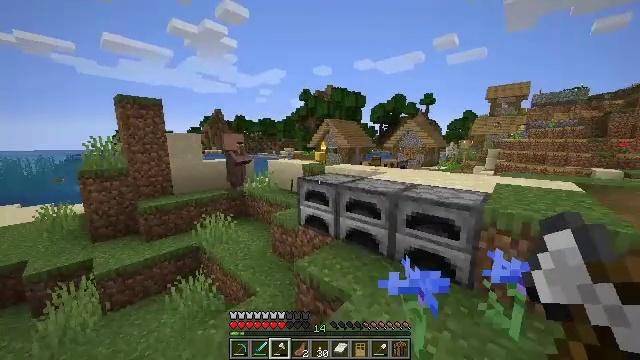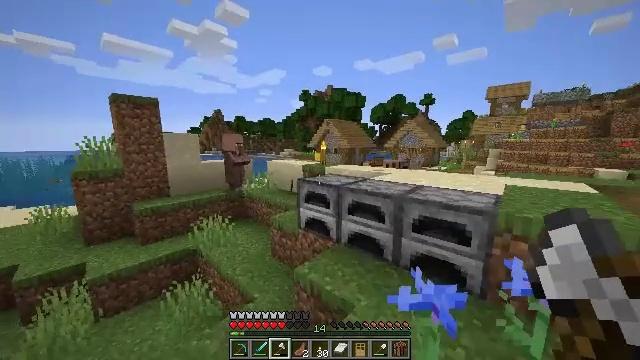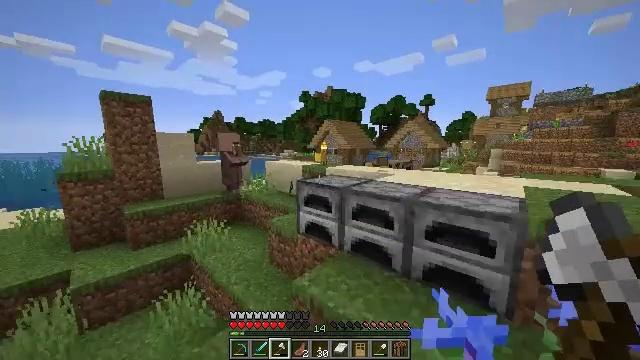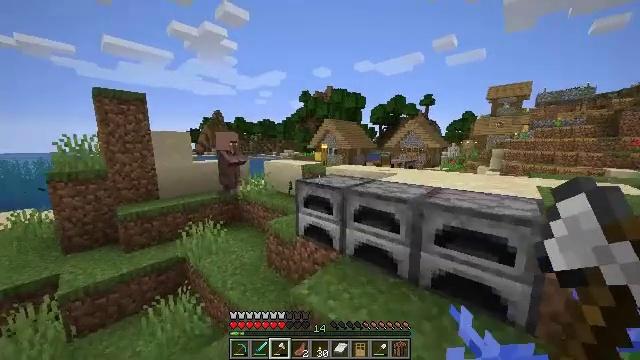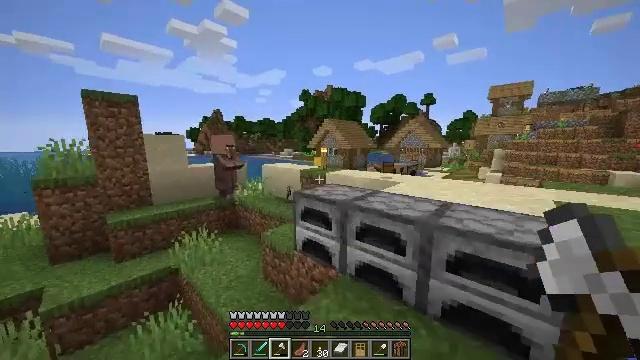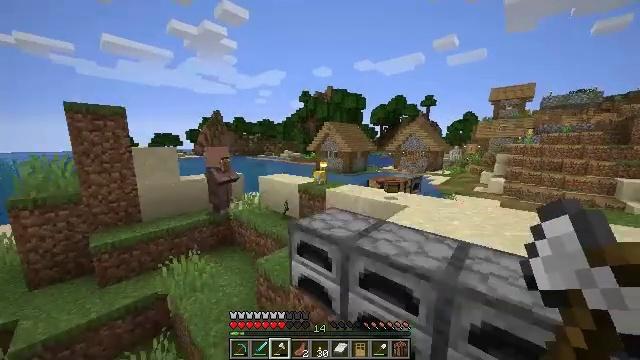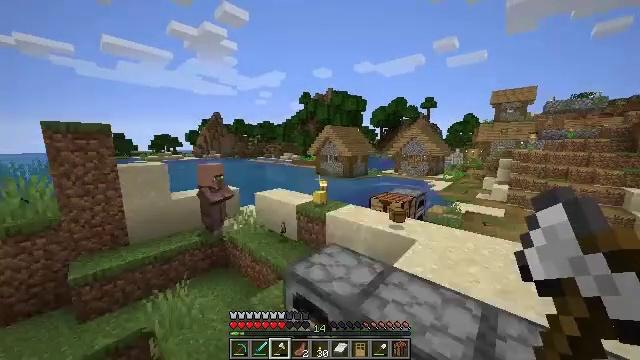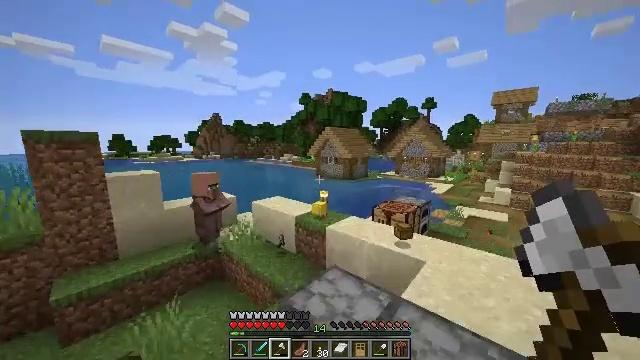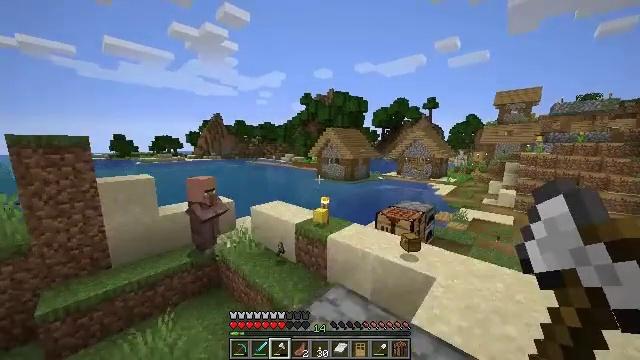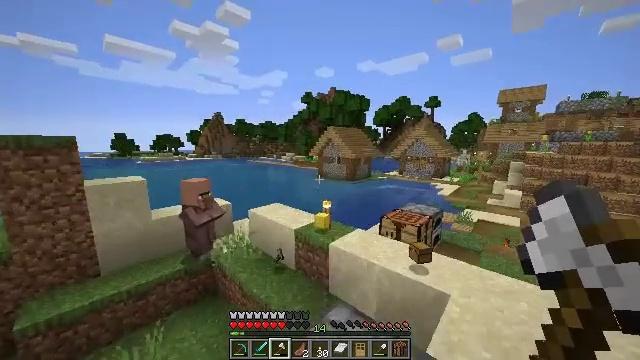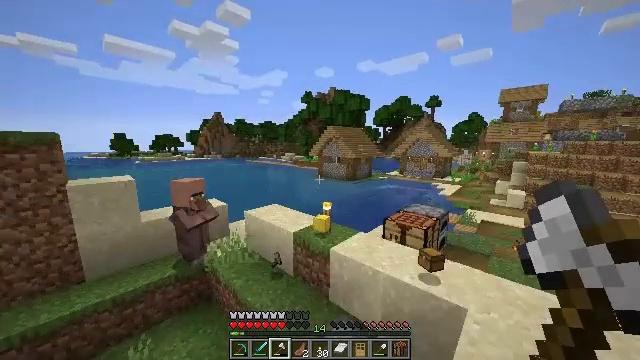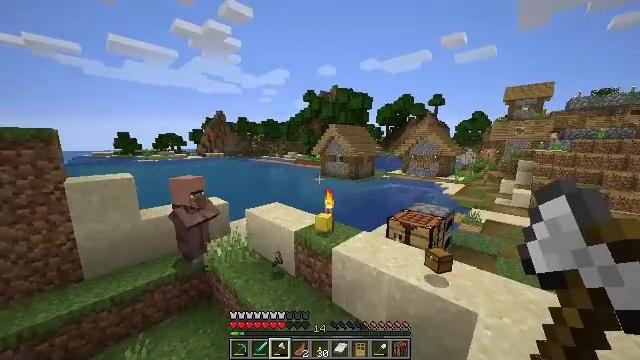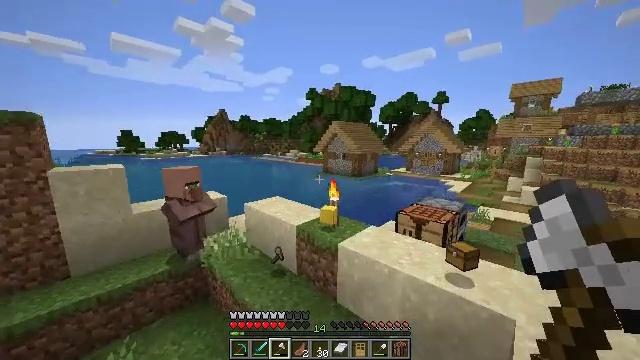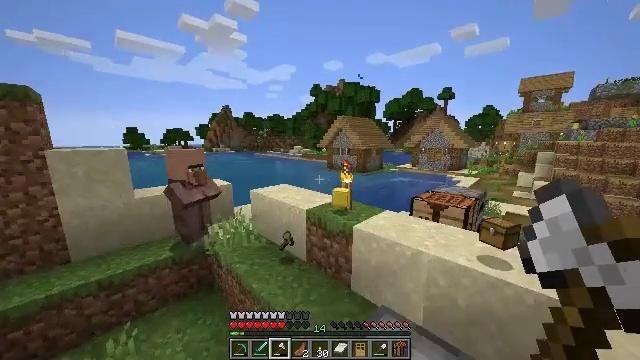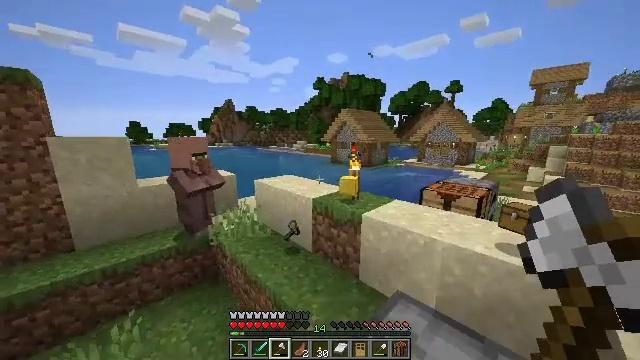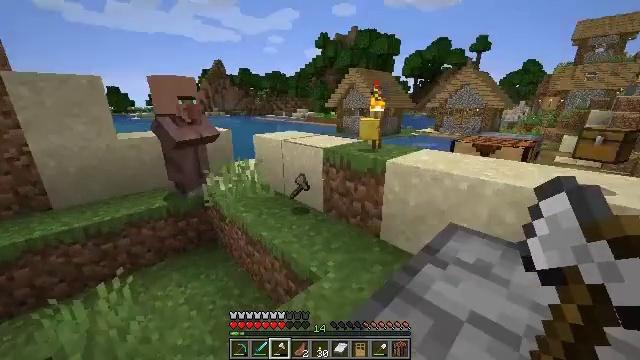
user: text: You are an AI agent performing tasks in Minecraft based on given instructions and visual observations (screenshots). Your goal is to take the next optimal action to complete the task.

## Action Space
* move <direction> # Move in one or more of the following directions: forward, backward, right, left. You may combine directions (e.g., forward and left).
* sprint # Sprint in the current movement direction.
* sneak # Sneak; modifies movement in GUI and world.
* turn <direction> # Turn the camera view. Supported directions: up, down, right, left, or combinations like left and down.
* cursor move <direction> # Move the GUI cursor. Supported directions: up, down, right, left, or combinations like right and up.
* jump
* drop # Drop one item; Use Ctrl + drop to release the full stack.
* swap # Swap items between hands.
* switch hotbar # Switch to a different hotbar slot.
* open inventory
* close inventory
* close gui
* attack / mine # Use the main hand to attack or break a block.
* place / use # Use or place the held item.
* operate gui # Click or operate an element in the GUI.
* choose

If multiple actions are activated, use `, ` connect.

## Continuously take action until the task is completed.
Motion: motion action
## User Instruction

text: Get the furnace back into your inventory.
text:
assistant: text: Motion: move forward
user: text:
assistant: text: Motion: move forward
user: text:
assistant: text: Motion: move forward
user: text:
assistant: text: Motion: move forward, jump
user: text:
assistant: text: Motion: move forward, jump
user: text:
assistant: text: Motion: move forward, jump
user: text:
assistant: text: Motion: move forward, jump
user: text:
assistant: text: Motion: move forward, jump
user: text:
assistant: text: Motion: move forward, jump
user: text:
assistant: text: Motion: move forward, jump
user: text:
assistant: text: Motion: move forward, jump
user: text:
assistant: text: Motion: move forward, jump
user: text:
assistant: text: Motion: move forward, jump
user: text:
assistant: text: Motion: move forward, turn down, jump
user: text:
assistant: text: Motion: move forward, turn down, jump
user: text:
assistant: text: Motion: move forward, turn down, jump
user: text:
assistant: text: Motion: move forward, turn right and down
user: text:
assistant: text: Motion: move forward, turn right and down
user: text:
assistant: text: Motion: move forward and move right, turn right and down
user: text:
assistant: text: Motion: move forward and move right, turn right and down
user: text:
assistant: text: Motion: move forward and move right
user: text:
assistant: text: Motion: move forward and move right
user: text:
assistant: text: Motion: move forward, turn right and up
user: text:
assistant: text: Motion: move forward, turn right and up
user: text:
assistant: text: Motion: move forward, turn right and up
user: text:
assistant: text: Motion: move forward, turn right and up, jump
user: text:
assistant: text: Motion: move forward, turn right and up, jump
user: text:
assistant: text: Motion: move forward, jump
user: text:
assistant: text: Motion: move forward, jump
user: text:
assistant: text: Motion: move forward, jump